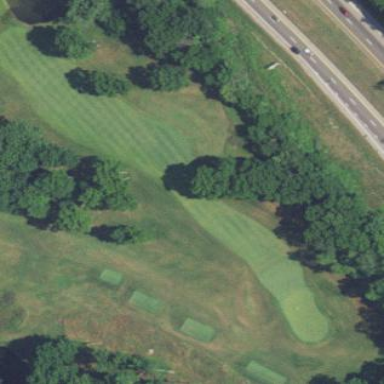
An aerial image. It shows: Scenic golf fairway.